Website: macys
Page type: customer-info-address
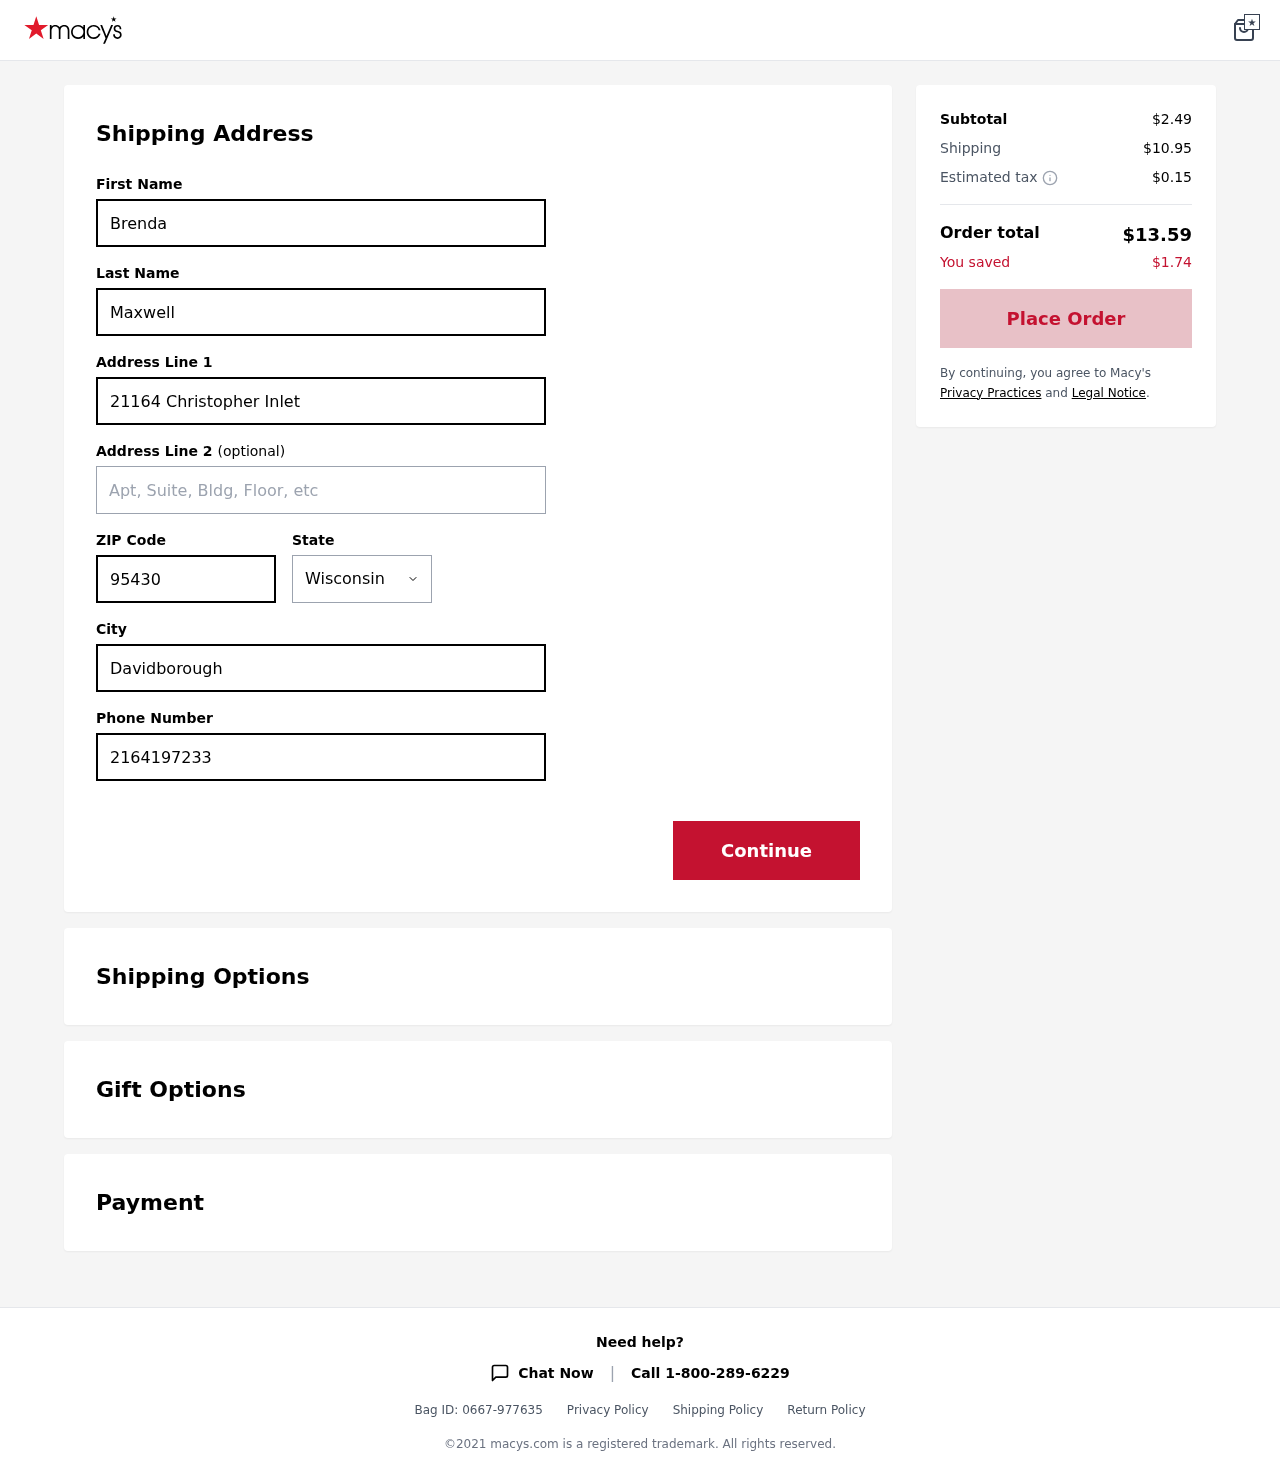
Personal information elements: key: PII_CITY
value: Davidborough
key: PII_FIRSTNAME
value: Brenda
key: PII_LASTNAME
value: Maxwell
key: PII_PHONE
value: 2164197233
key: PII_POSTCODE
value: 95430
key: PII_STATE
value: Wisconsin
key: PII_STREET
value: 21164 Christopher Inlet
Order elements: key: ORDER_SUBTOTAL
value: $2.49
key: ORDER_SHIPPING_COST
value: $10.95
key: ORDER_TAX
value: $0.15
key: ORDER_TOTAL
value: $13.59
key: ORDER_SAVINGS
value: $1.74